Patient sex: F
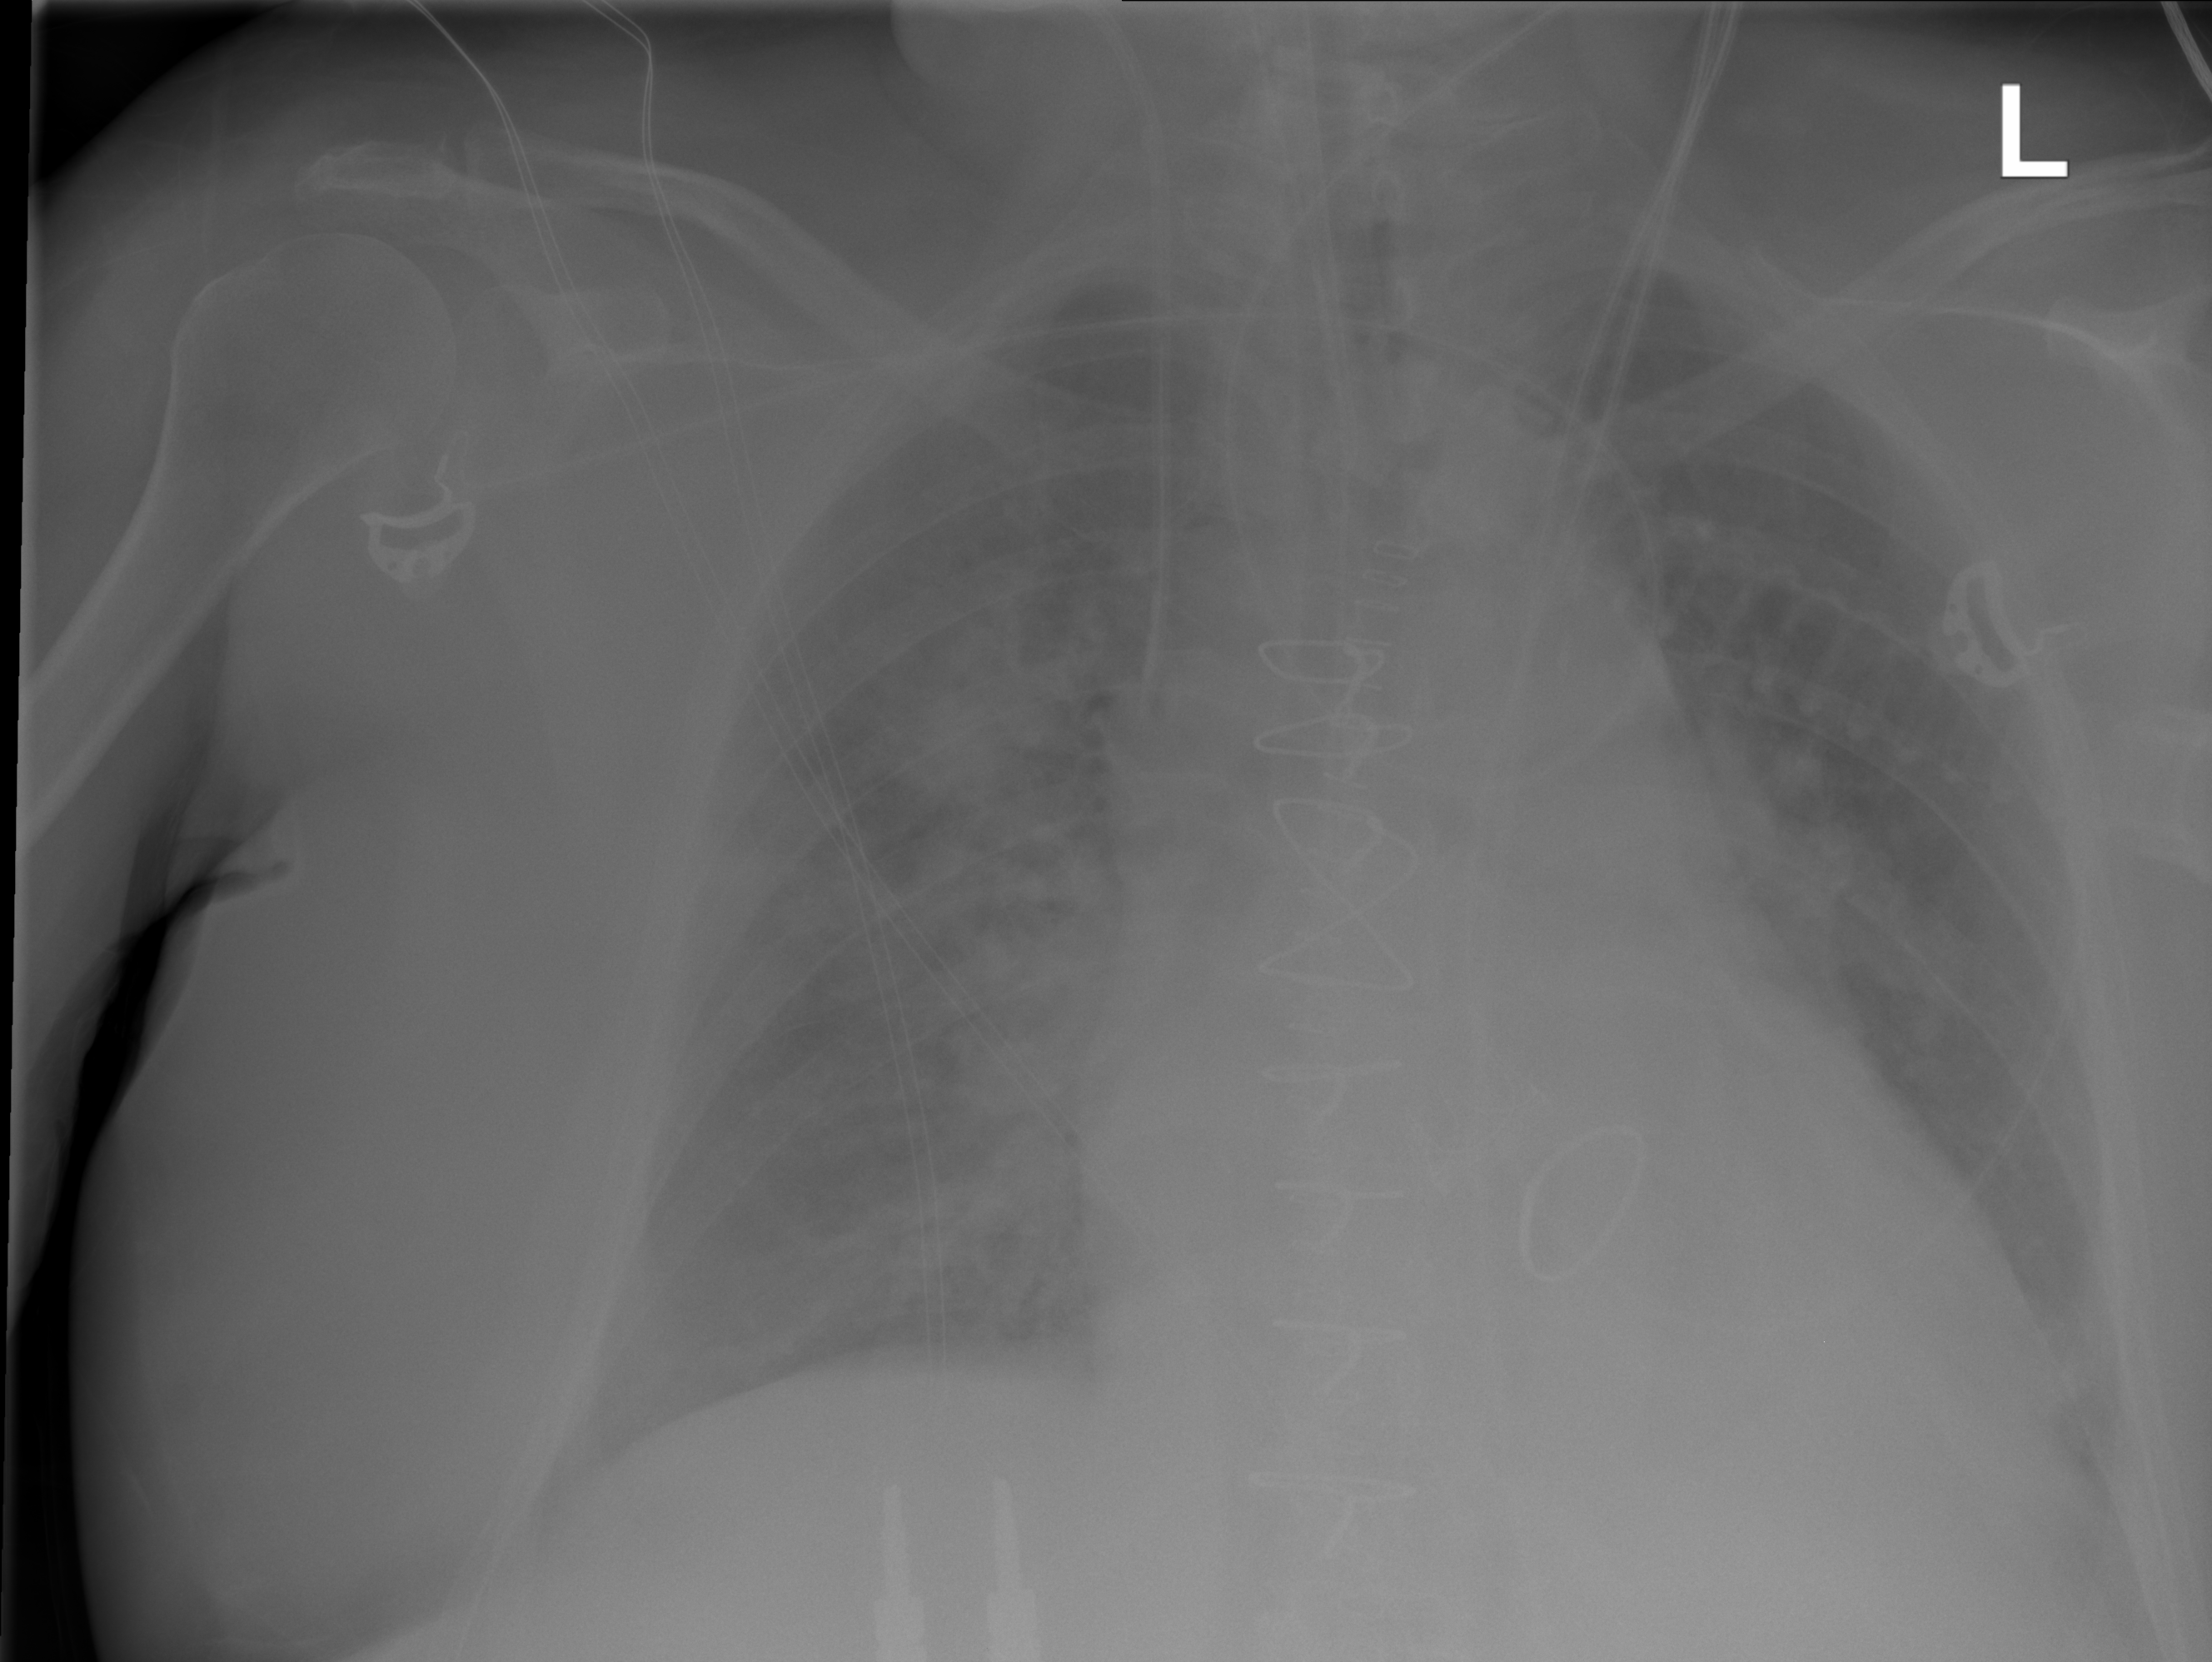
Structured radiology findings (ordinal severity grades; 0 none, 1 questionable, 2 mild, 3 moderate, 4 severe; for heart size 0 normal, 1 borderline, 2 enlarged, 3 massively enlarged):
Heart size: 2
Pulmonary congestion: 2
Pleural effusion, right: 0
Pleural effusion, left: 0
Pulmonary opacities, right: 2
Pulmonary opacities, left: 2
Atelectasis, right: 0
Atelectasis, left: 1